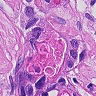
Metastatic tissue present: yes